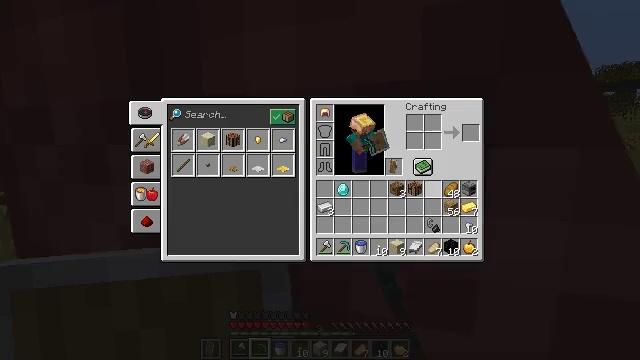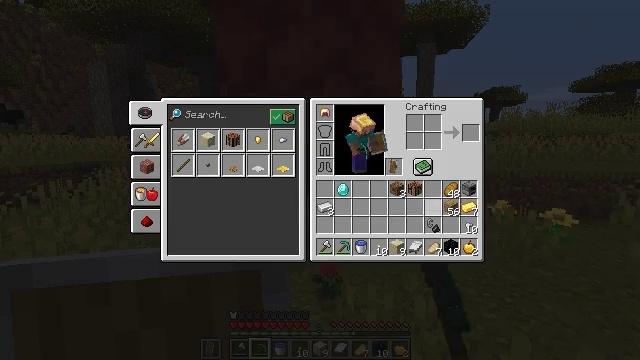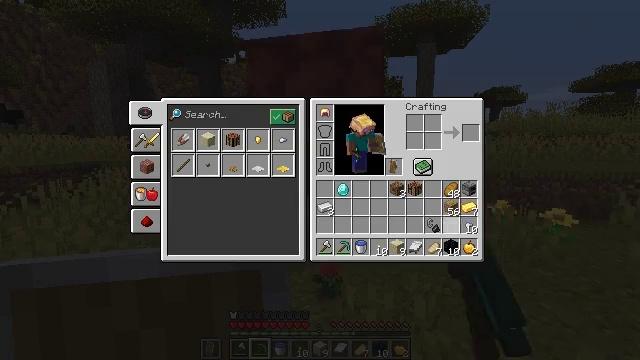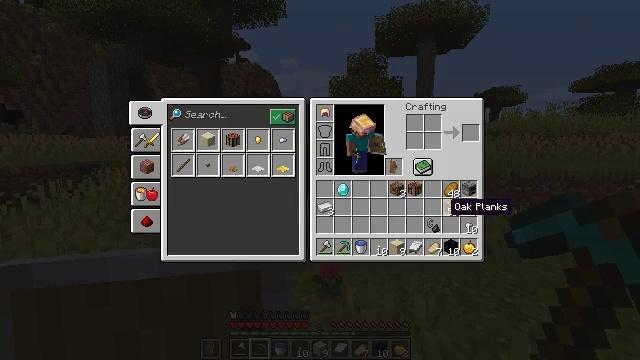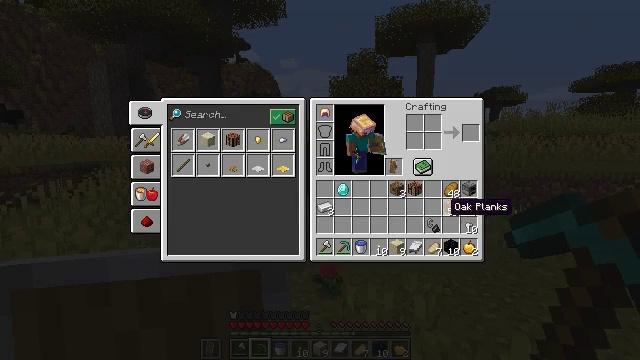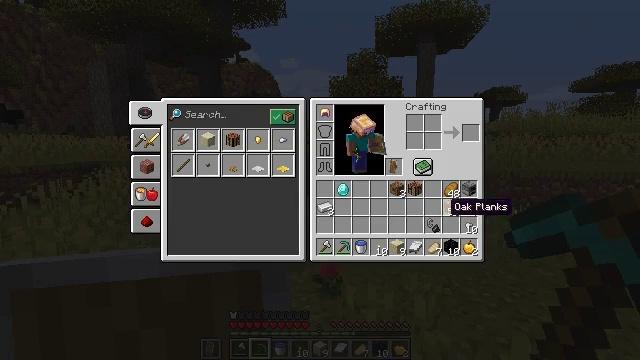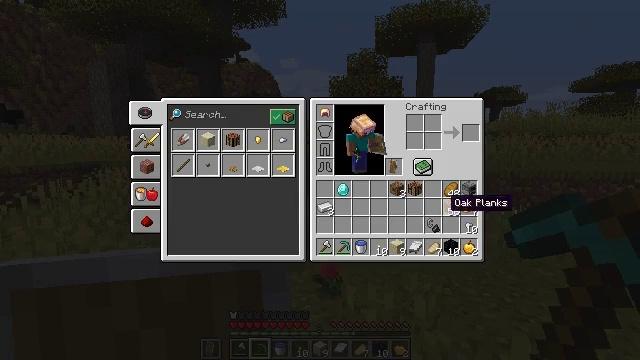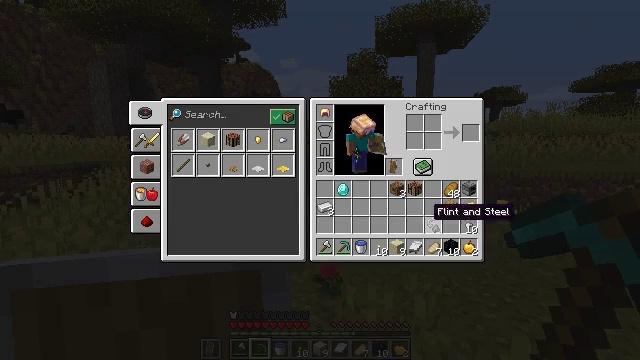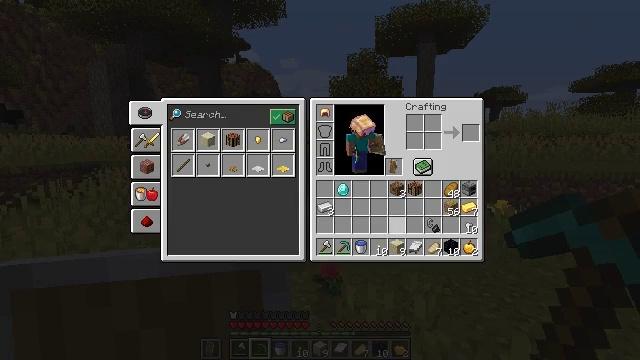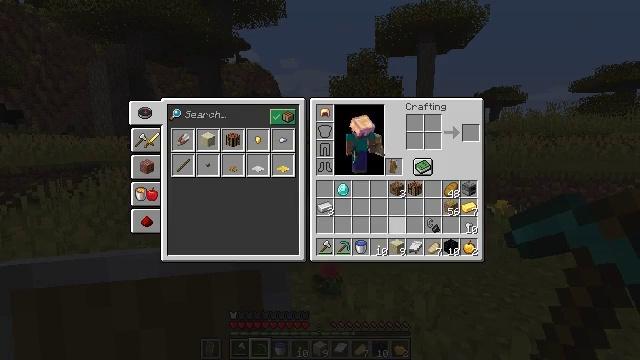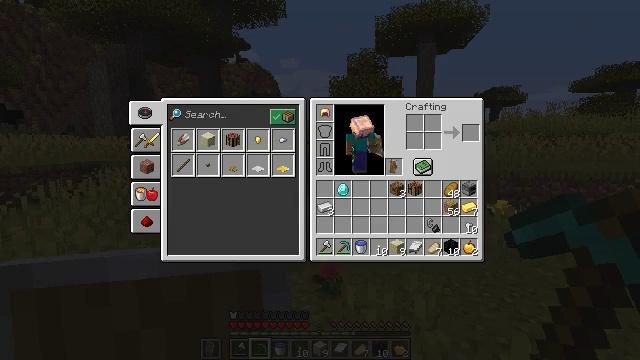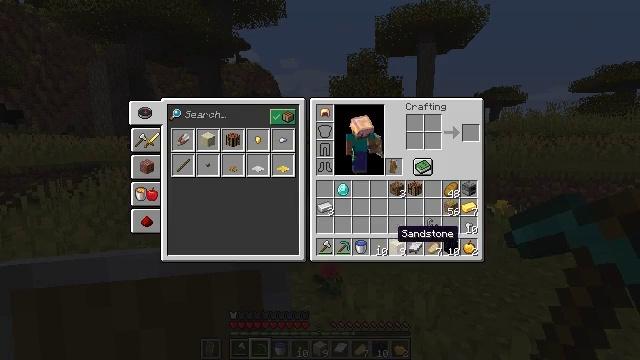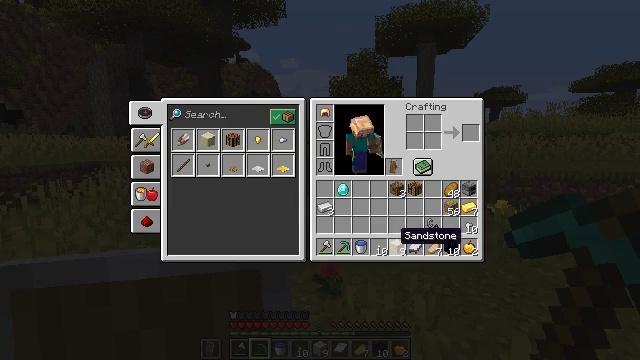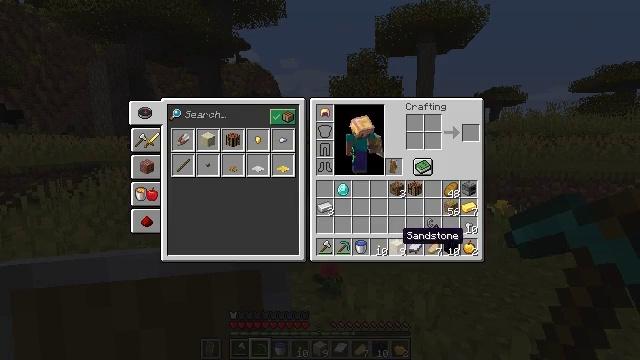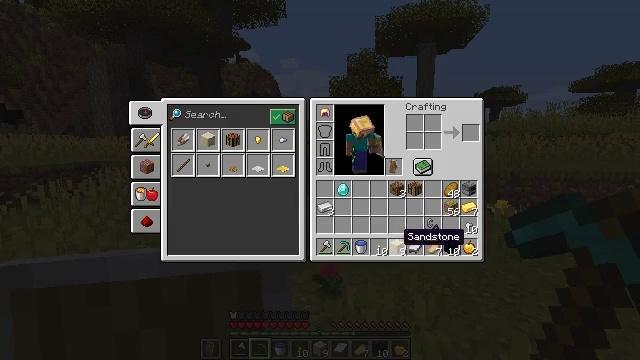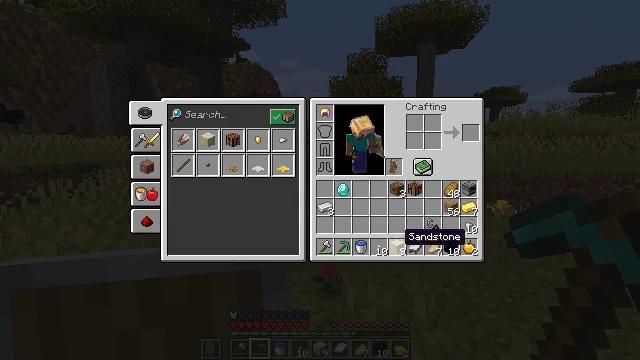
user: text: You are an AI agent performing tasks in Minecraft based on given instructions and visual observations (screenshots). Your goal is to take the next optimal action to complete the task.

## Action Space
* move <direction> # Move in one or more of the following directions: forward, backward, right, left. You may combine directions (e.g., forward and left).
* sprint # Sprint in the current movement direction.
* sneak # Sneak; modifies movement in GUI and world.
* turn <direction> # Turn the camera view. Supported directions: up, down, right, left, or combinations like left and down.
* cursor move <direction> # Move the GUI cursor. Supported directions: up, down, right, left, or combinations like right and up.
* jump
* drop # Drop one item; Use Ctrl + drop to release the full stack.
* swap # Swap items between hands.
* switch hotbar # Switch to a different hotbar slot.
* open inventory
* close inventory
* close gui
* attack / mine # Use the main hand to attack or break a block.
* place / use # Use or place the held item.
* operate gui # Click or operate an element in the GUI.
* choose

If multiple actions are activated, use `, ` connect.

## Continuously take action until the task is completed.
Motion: motion action
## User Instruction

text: Drop a sandstone block.
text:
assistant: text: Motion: sprint, cursor move down, open gui
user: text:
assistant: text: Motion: sprint, cursor move down
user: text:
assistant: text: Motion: sprint
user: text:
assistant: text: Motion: sprint
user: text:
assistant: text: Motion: sprint
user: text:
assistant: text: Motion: sprint
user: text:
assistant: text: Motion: sprint, cursor move left and down
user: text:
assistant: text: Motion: sprint, cursor move left and down
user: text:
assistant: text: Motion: sprint
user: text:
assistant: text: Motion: sprint
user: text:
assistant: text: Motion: sprint
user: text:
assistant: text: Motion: sprint
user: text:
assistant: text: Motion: sprint
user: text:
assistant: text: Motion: sprint
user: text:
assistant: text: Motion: sprint
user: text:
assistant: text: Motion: sprint
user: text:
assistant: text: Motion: sprint, drop
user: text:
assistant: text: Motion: sprint, drop
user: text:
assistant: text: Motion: sprint, drop
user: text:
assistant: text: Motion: sprint
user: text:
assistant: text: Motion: sprint
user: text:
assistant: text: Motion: sprint